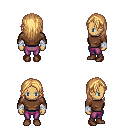
a pixel art fantasy rpg character, female body template, human, tanned skin, brown long-sleeve shirt, magenta pants, light blonde long hairstyle, white cloth bandages, brown shoes, four views (front, back, left, right), 2x2 character sprite sheet, small pixel art, hard edges, no anti-aliasing